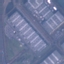
Land use / land cover: Industrial